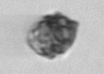
Label: Kryptoperidinium_triquetrum